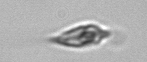
Label: Oxytoxum